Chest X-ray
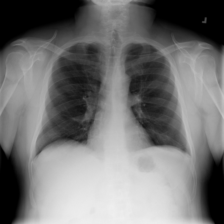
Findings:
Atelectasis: negative
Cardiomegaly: negative
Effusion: negative
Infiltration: negative
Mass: negative
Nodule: negative
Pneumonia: negative
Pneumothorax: negative
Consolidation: negative
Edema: negative
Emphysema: negative
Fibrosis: negative
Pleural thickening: negative
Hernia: negative